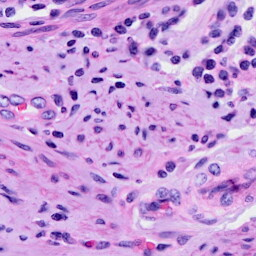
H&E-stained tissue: Cervix